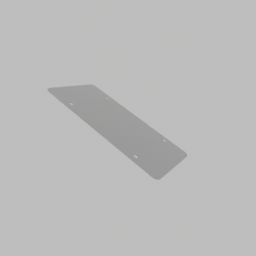
Label: mechanical